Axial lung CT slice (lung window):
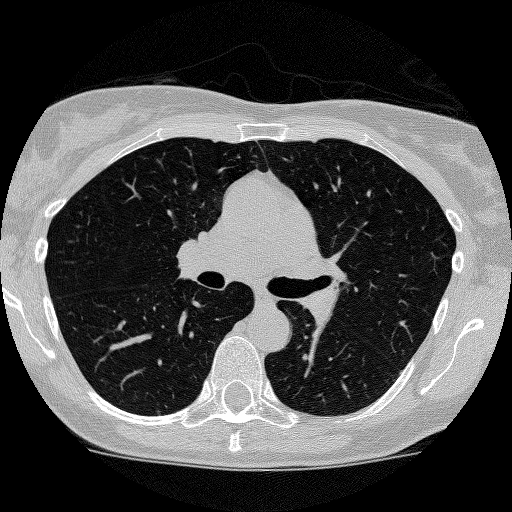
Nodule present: no